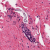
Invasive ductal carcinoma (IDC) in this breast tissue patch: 0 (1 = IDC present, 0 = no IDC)